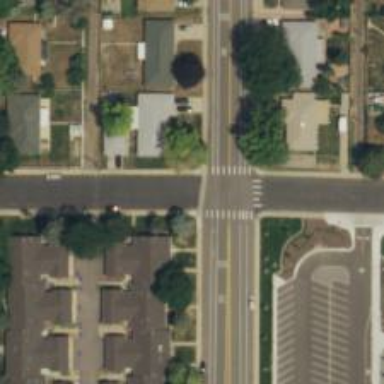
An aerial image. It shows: Stop road.